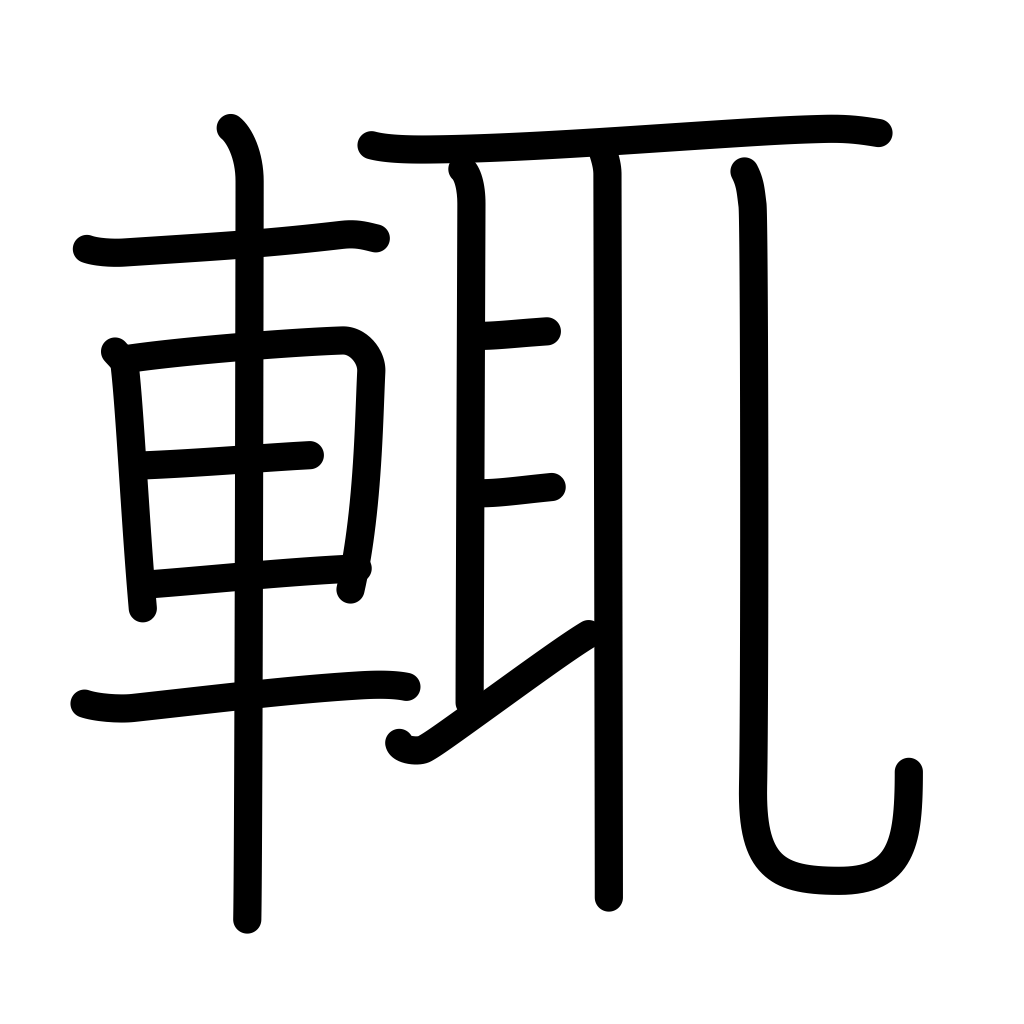
Meaning: promptly, easily, i.e.